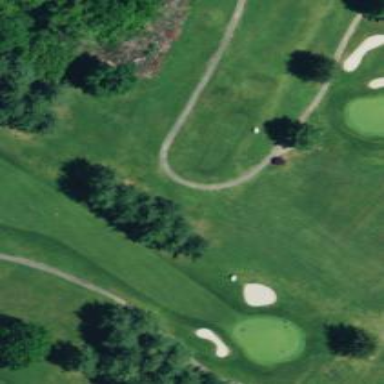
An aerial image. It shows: Golf tee.